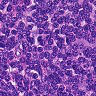
Metastatic tissue present: no